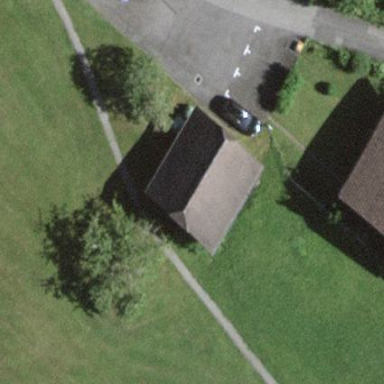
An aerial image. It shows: Rural barn.